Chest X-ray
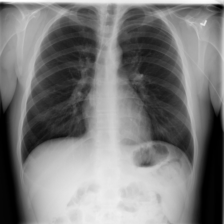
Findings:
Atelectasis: negative
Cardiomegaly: negative
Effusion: negative
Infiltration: positive
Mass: negative
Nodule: negative
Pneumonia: negative
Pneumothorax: negative
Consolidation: negative
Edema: negative
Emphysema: negative
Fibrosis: negative
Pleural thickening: negative
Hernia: negative